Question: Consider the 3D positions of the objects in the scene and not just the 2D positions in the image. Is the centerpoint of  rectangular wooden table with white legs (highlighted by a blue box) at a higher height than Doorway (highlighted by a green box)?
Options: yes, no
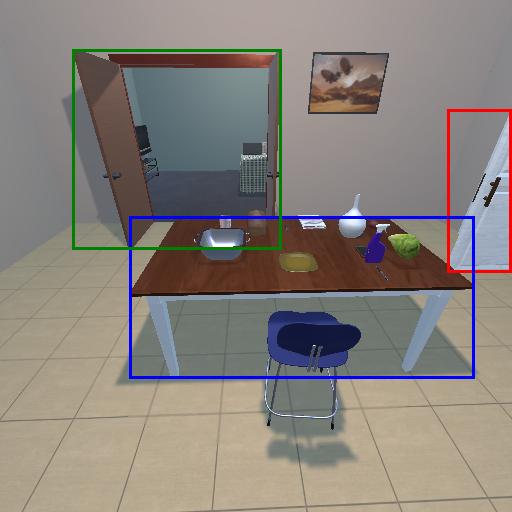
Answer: yes